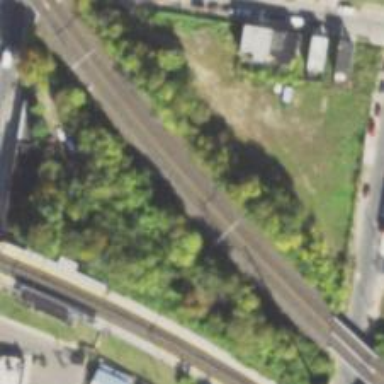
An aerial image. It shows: Rail line with electrified contact lines on embankment.